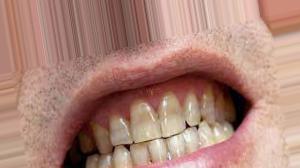
Condition: Tooth Discoloration